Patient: sex F, age 63
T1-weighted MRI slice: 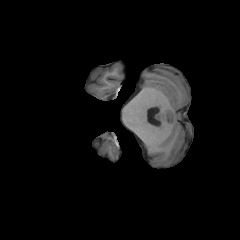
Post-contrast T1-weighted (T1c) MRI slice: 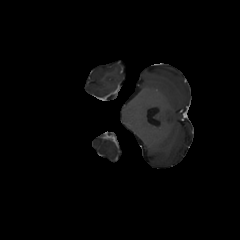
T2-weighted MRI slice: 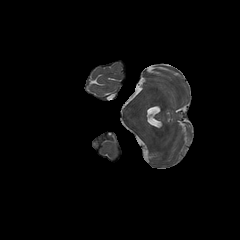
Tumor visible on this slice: no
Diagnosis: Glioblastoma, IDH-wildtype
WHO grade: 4